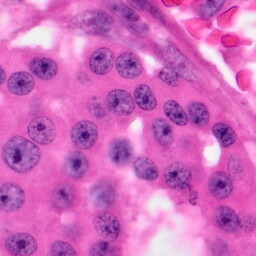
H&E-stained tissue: Pancreatic